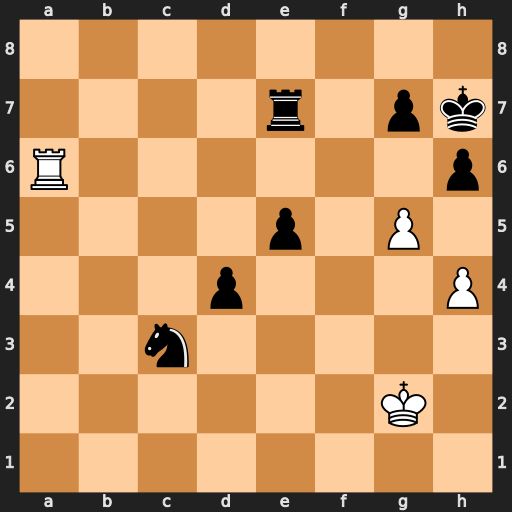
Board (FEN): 8/4r1pk/R6p/4p1P1/3p3P/2n5/6K1/8
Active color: w
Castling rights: -
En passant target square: -
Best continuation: g6+ Kh8 Ra8+ Re8 Rxe8#